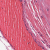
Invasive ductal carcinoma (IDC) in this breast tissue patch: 0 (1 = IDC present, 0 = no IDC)